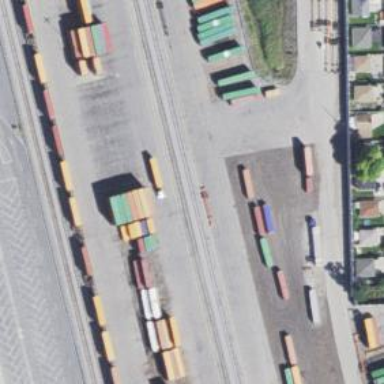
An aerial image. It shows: Intermodal railway yard.